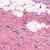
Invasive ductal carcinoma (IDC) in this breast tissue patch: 0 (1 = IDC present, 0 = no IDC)